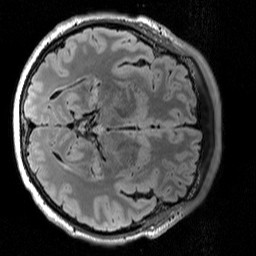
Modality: T2w
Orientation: axial
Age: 61
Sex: male
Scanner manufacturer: siemens
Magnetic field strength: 3 T
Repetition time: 5 s
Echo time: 0.386 s